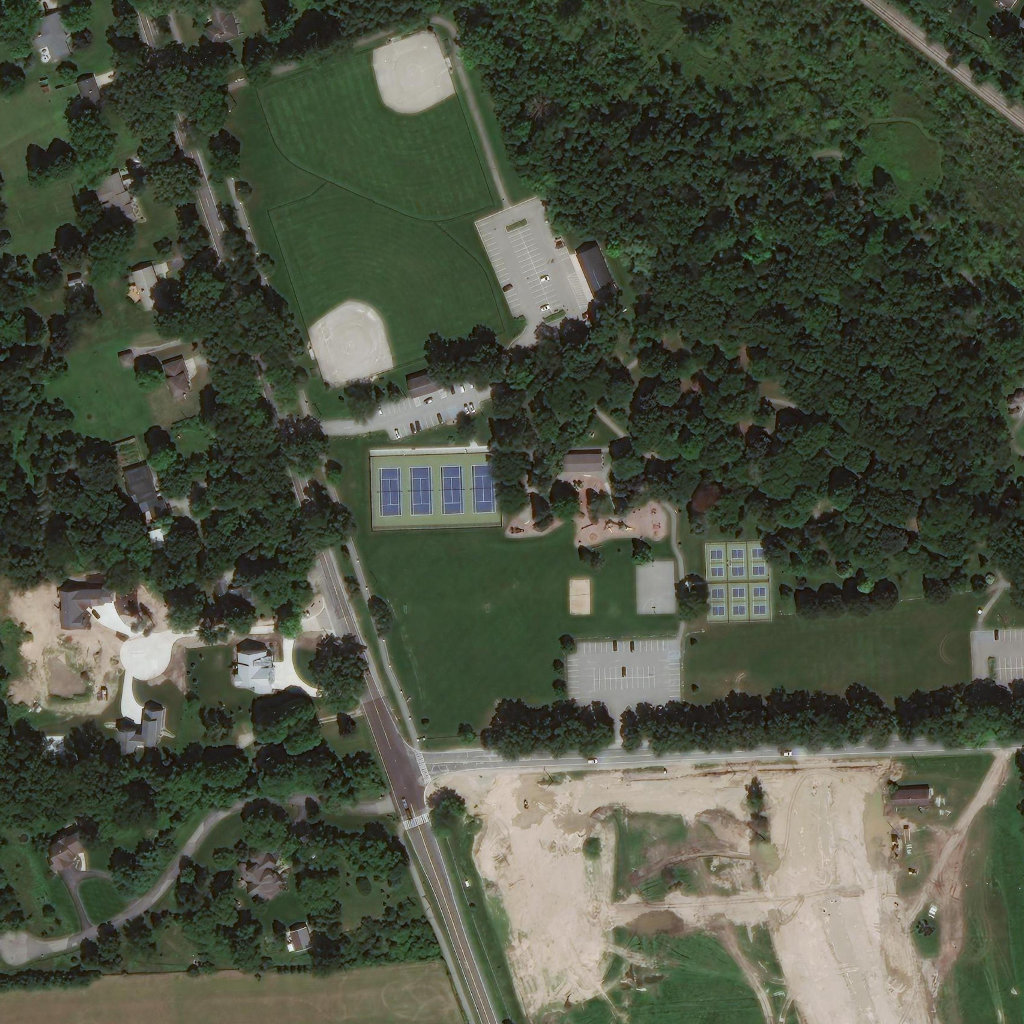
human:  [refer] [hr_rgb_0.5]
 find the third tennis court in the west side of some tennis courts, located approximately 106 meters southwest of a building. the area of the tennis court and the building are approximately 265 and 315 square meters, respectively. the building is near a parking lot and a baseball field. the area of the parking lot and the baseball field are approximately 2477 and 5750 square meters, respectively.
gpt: <box>[[43, 45, 45, 50, 0]]</box>

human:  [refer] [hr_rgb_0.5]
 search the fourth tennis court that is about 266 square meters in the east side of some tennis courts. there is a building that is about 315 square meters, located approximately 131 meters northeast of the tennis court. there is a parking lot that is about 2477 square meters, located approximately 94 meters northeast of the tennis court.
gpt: <box>[[36, 45, 38, 50, 0]]</box>